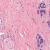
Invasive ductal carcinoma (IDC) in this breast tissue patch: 1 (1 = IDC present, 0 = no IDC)